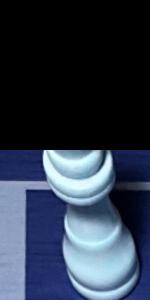
Label: King_White